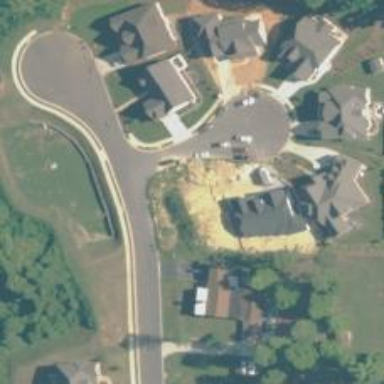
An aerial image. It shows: Residential road with sidewalk on the left side.